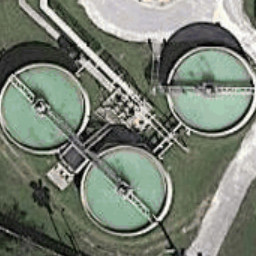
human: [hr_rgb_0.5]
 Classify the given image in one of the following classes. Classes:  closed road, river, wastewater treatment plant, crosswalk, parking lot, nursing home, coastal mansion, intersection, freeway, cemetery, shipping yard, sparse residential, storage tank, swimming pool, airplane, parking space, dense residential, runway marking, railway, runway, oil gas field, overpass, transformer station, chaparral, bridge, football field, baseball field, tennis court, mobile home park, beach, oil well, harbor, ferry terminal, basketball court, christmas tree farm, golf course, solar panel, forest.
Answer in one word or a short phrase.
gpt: wastewater treatment plant